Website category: university
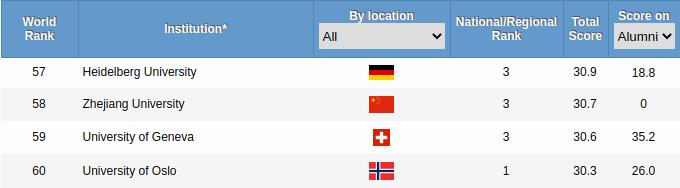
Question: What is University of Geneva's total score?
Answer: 30.6

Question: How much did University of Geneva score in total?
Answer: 30.6

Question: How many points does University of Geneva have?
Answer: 30.6

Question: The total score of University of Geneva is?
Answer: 30.6

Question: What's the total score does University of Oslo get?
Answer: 30.3

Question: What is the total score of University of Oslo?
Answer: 30.3

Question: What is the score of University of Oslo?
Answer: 30.3

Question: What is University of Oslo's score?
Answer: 30.3

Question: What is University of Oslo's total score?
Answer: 30.3

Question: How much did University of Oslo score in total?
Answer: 30.3

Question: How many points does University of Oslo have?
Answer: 30.3

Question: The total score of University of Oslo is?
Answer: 30.3

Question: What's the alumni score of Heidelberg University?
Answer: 18.8

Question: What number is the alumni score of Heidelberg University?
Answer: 18.8

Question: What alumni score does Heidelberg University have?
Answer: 18.8

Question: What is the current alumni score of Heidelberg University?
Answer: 18.8

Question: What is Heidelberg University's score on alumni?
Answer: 18.8

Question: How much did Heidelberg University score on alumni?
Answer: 18.8

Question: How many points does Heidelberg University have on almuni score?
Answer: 18.8

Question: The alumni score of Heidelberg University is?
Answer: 18.8

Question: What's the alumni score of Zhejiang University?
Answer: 0

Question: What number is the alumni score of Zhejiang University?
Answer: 0

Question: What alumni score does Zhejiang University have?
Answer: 0

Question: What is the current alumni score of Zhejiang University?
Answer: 0

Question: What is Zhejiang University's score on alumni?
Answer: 0

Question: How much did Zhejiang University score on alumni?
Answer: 0

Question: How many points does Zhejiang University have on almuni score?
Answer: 0

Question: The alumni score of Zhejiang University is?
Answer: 0

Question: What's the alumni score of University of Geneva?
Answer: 35.2

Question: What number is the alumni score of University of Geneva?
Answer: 35.2

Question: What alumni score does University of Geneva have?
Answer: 35.2

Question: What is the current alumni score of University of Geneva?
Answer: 35.2

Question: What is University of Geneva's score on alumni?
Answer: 35.2

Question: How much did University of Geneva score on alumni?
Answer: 35.2

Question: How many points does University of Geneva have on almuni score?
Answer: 35.2

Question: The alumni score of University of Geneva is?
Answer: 35.2

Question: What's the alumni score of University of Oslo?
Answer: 26.0

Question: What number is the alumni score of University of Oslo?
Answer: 26.0

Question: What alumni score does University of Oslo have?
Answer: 26.0

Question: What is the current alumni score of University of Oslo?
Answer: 26.0

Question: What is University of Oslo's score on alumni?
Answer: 26.0

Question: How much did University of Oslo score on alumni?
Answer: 26.0

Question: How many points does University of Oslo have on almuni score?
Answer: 26.0

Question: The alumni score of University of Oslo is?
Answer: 26.0

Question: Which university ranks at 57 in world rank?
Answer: Heidelberg University

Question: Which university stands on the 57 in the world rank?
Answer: Heidelberg University

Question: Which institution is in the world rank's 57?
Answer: Heidelberg University

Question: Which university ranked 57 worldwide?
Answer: Heidelberg University

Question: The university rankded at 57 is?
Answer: Heidelberg University

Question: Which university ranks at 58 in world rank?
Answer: Zhejiang University

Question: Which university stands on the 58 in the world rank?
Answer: Zhejiang University

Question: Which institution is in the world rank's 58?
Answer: Zhejiang University

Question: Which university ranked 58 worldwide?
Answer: Zhejiang University

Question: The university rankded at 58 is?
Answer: Zhejiang University

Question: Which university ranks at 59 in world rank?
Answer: University of Geneva

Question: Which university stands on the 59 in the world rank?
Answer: University of Geneva

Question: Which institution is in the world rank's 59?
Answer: University of Geneva

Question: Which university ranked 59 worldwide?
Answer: University of Geneva

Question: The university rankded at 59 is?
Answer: University of Geneva

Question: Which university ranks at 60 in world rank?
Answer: University of Oslo

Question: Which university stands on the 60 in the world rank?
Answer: University of Oslo

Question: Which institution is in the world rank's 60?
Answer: University of Oslo

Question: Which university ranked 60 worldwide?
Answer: University of Oslo

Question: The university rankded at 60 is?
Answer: University of Oslo